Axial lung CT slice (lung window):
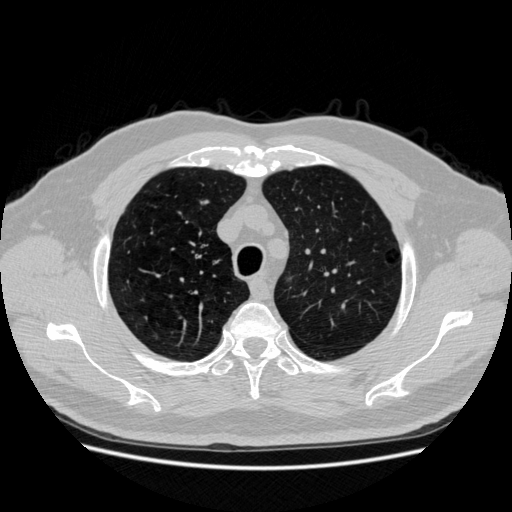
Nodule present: no